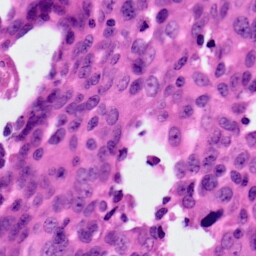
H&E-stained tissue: Ovarian